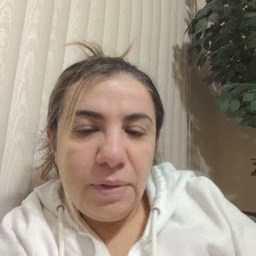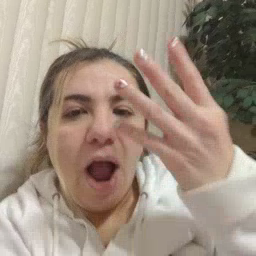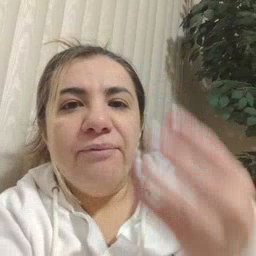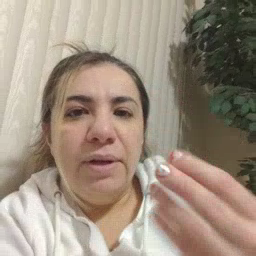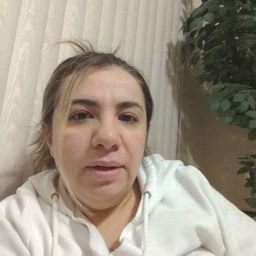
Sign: wet